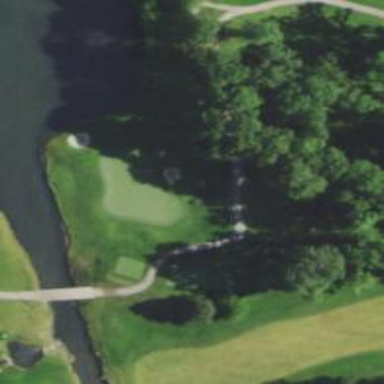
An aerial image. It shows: Pathway for golfing.